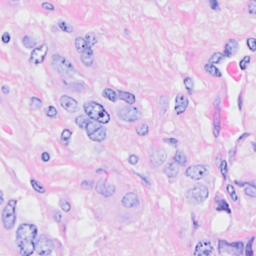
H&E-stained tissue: Breast